Question: I'm trying to write a simple paint applet with Java, but I'm having trouble with 'BasicStroke'. Initially, my plan was to try to somehow draw a line with a width, but the API apparently doesn't support that.
I tried using 'BasicStroke', but the result is just a fuzzy mess. How can I fix this fuzz problem?

'''
private void mousedrag_hook(Point point)
{
if(start == null)
start = point;
end = point;
Graphics2D g2d = (Graphics2D)applInstance.buffer_g;
g2d.setStroke(new BasicStroke(7));
//g2d.fillOval(point.x - 5, point.y - 5, 10, 10);
g2d.drawLine(start.x, start.y, end.x, end.y);
applInstance.repaint();
start = end;
}
'''
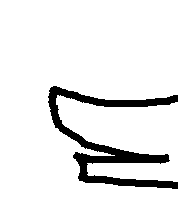
Answer: Don't forget the <URL>:
'''
@Override
public void paintComponent(Graphics g) {
super.paintComponent(g);
Graphics2D g2d = (Graphics2D) g;
g2d.setRenderingHint(
RenderingHints.KEY_ANTIALIASING,
RenderingHints.VALUE_ANTIALIAS_ON);
...
}
'''